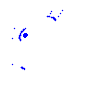
Particle: electron